Field crop: maize
Growth stage: 2
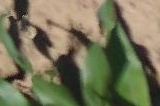
Species: maize